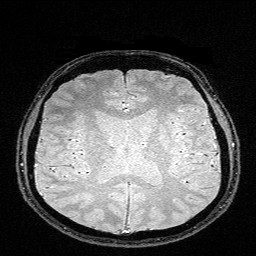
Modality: FLASH
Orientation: coronal
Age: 25
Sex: male